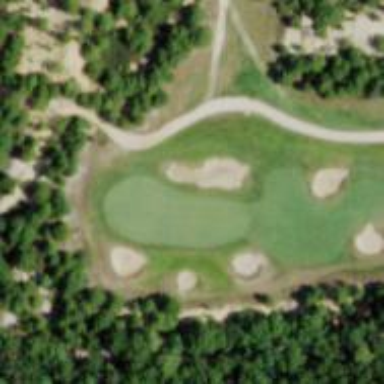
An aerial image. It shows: View of golf hole.